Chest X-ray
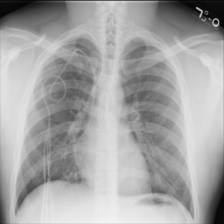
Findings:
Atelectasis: negative
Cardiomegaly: negative
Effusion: negative
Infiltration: negative
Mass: negative
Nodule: negative
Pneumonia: negative
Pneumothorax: negative
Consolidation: negative
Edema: negative
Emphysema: negative
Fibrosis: negative
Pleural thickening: negative
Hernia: negative